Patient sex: F
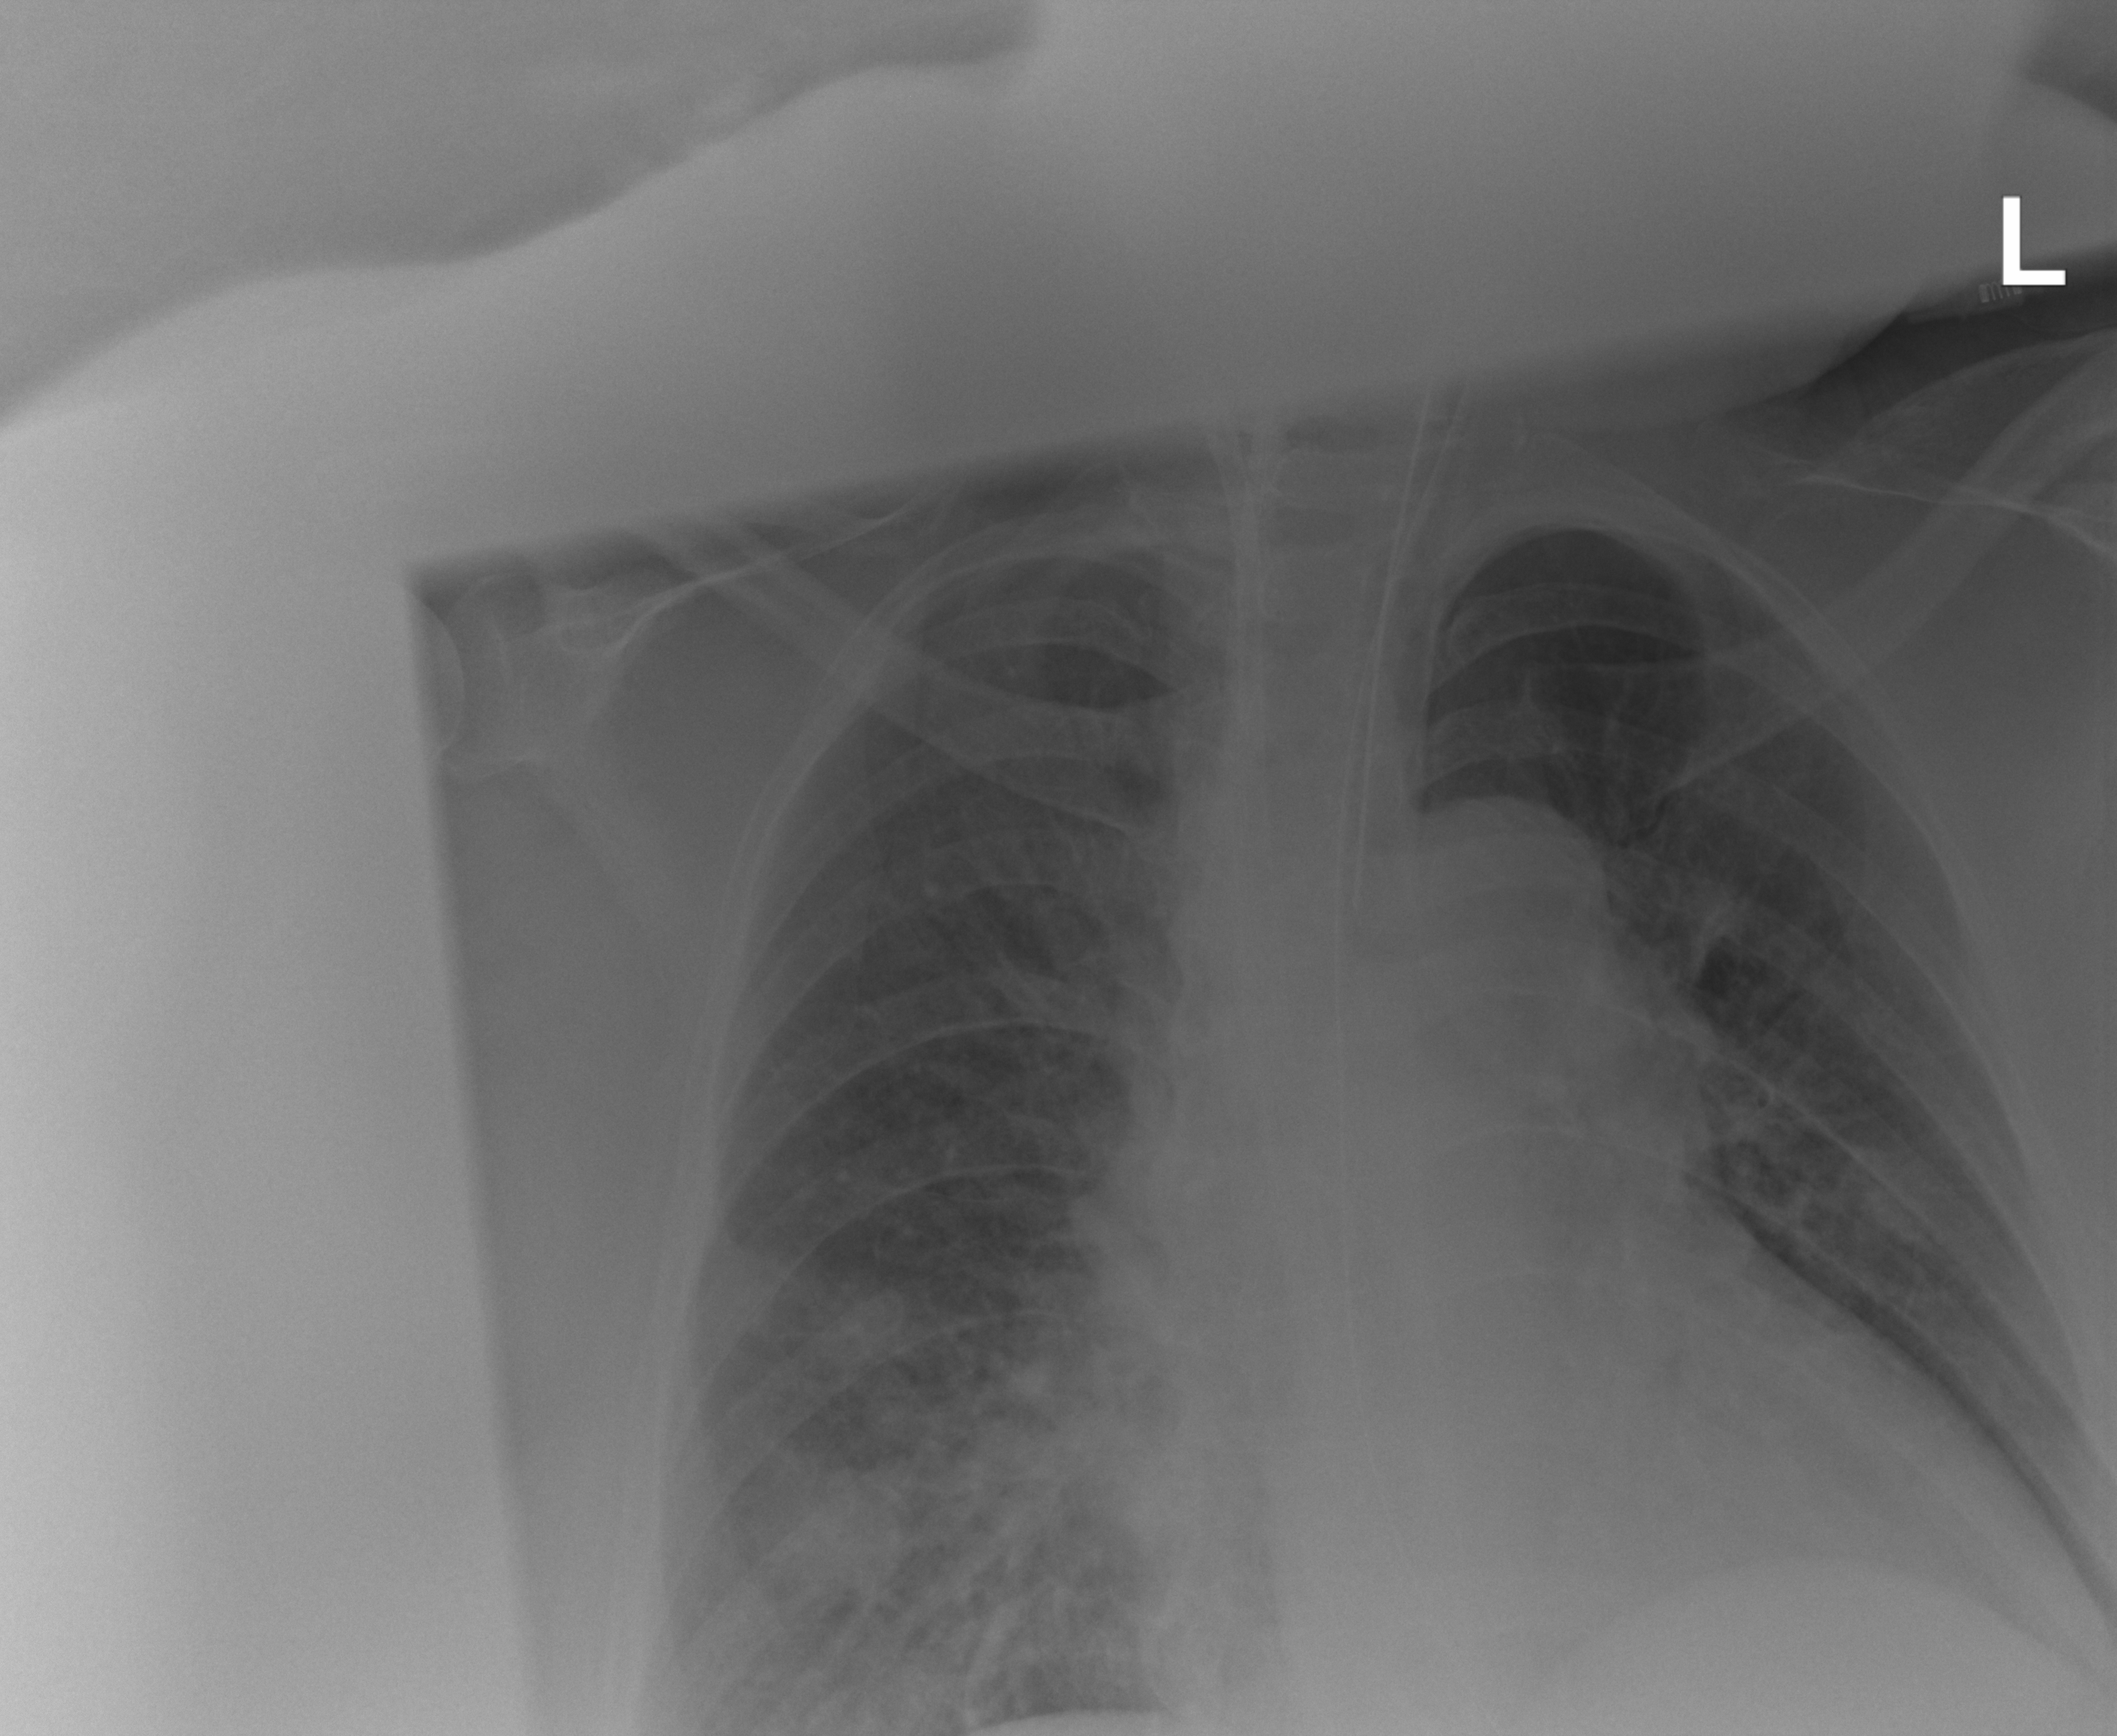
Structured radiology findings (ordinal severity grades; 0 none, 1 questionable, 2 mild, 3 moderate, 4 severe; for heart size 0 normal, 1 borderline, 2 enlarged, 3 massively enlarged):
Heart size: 0
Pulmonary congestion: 0
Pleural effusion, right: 0
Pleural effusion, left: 0
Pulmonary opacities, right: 3
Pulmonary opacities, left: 0
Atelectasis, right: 0
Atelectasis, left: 0